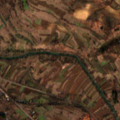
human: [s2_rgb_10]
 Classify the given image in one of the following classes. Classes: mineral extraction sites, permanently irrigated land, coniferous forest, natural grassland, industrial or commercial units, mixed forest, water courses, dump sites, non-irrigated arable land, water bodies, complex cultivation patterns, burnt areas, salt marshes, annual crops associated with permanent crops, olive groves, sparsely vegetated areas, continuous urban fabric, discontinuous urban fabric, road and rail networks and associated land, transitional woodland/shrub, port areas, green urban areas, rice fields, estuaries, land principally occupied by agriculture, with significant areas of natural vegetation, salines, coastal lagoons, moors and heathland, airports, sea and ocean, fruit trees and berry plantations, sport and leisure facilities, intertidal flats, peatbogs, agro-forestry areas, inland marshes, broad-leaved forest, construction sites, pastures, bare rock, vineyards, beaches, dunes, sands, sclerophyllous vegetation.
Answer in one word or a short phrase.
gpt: discontinuous urban fabric, complex cultivation patterns, land principally occupied by agriculture, with significant areas of natural vegetation